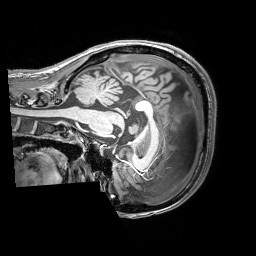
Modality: T1w
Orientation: sagittal
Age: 37
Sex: female
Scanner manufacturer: siemens
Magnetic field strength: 3 T
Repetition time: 2.53 s
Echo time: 0.00326 s